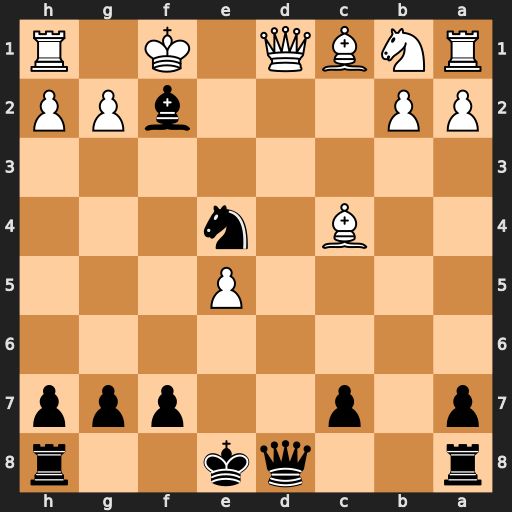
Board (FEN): r2qk2r/p1p2ppp/8/4P3/2B1n3/8/PP3bPP/RNBQ1K1R
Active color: b
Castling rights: kq
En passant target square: -
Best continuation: Qxd1#